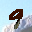
Label: 9